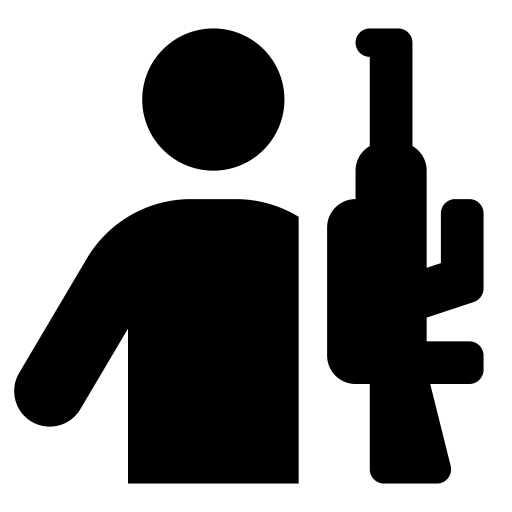
Tags: icon, FontAwesome, fa-icon, solid, person, rifle